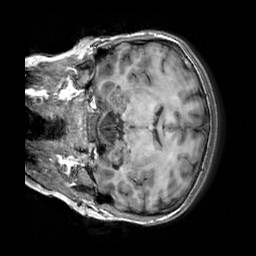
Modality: T1w
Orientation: coronal
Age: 22
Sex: female
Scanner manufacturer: siemens
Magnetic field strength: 3 T
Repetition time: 2.3 s
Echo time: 0.00303 s